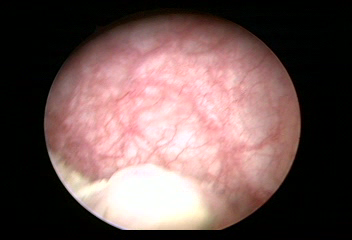
Modality: WLC
Class: Malignant
Subclass: LowGradePapillary
Lesion: L1
Stage: Ta
Morphology: Papillary
Bladder cancer association: Yes
Annotated structures: Tumor